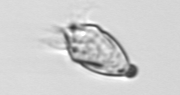
Label: Paratontonia_gracillima